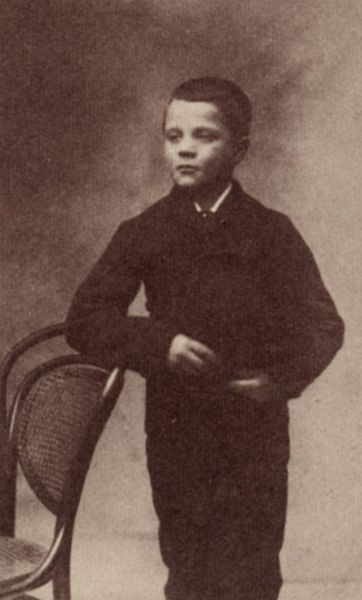
Titel: George Dunford
Künstler: Thomas John Barnardo
Schlagwörter: dunkel, hand, schatten, weiß, braun, ellbogen, finger, frisur, grau, hell, hintergrund, holz, hut, licht, mund, nase, ohr, profil, raum, schwarz, stirn, stuhl, stützen, blick, gürtel, alt, anzug, hemd, hose, jacke, wand, augen, gesicht, halten, kragen, stehen, bildnis, hände, portrait, porträt, rückenlehne, boden, haare, stehend, kind, kinn, ohren, lehne, sitz, haltung, sepia, lehnen, krawatte, ernst, seitenscheitel, stuhllehne, atelier, korb, kontrapost, junge, ellenbogen, fliege, foto, fotografie, photographie, stolz, geflecht, knabe, buch, gestützt, lehnstuhl, bub, schwarzweiss, seite, bast, photo, kravatte, thonet, gekämmt, seitenblick, halbprofil, geflochten, aufgestützt, stützend, anzu, repräsentation, wien, porträr, korbgeflecht, erwachsenenkleidung, anlehnen, erinnerung, bugholz, sitzmöbel, bube, standbild, buchenholz, gebetbuch, kommunion, schwatz, nadar, atelieraufnahme, leberfleck, abstützend, thonetstuhl, firmung, fotogafie, schulkind, lausbub, elegand, selbstpräsentation